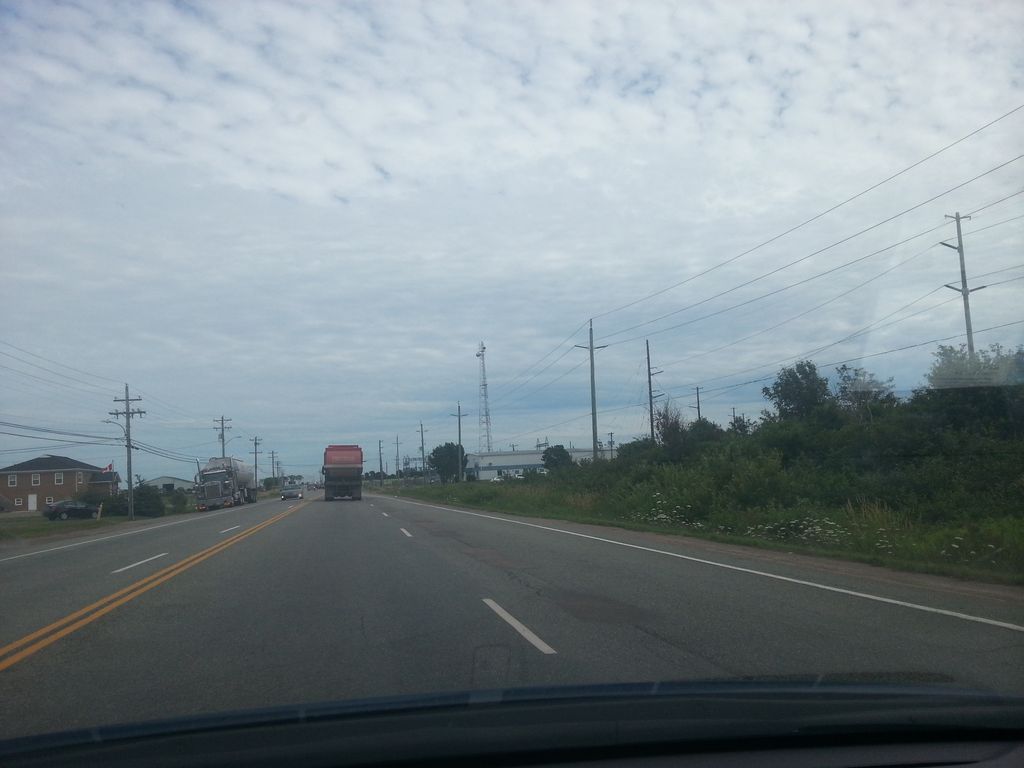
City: charlottetown